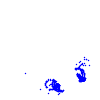
Particle: kaon